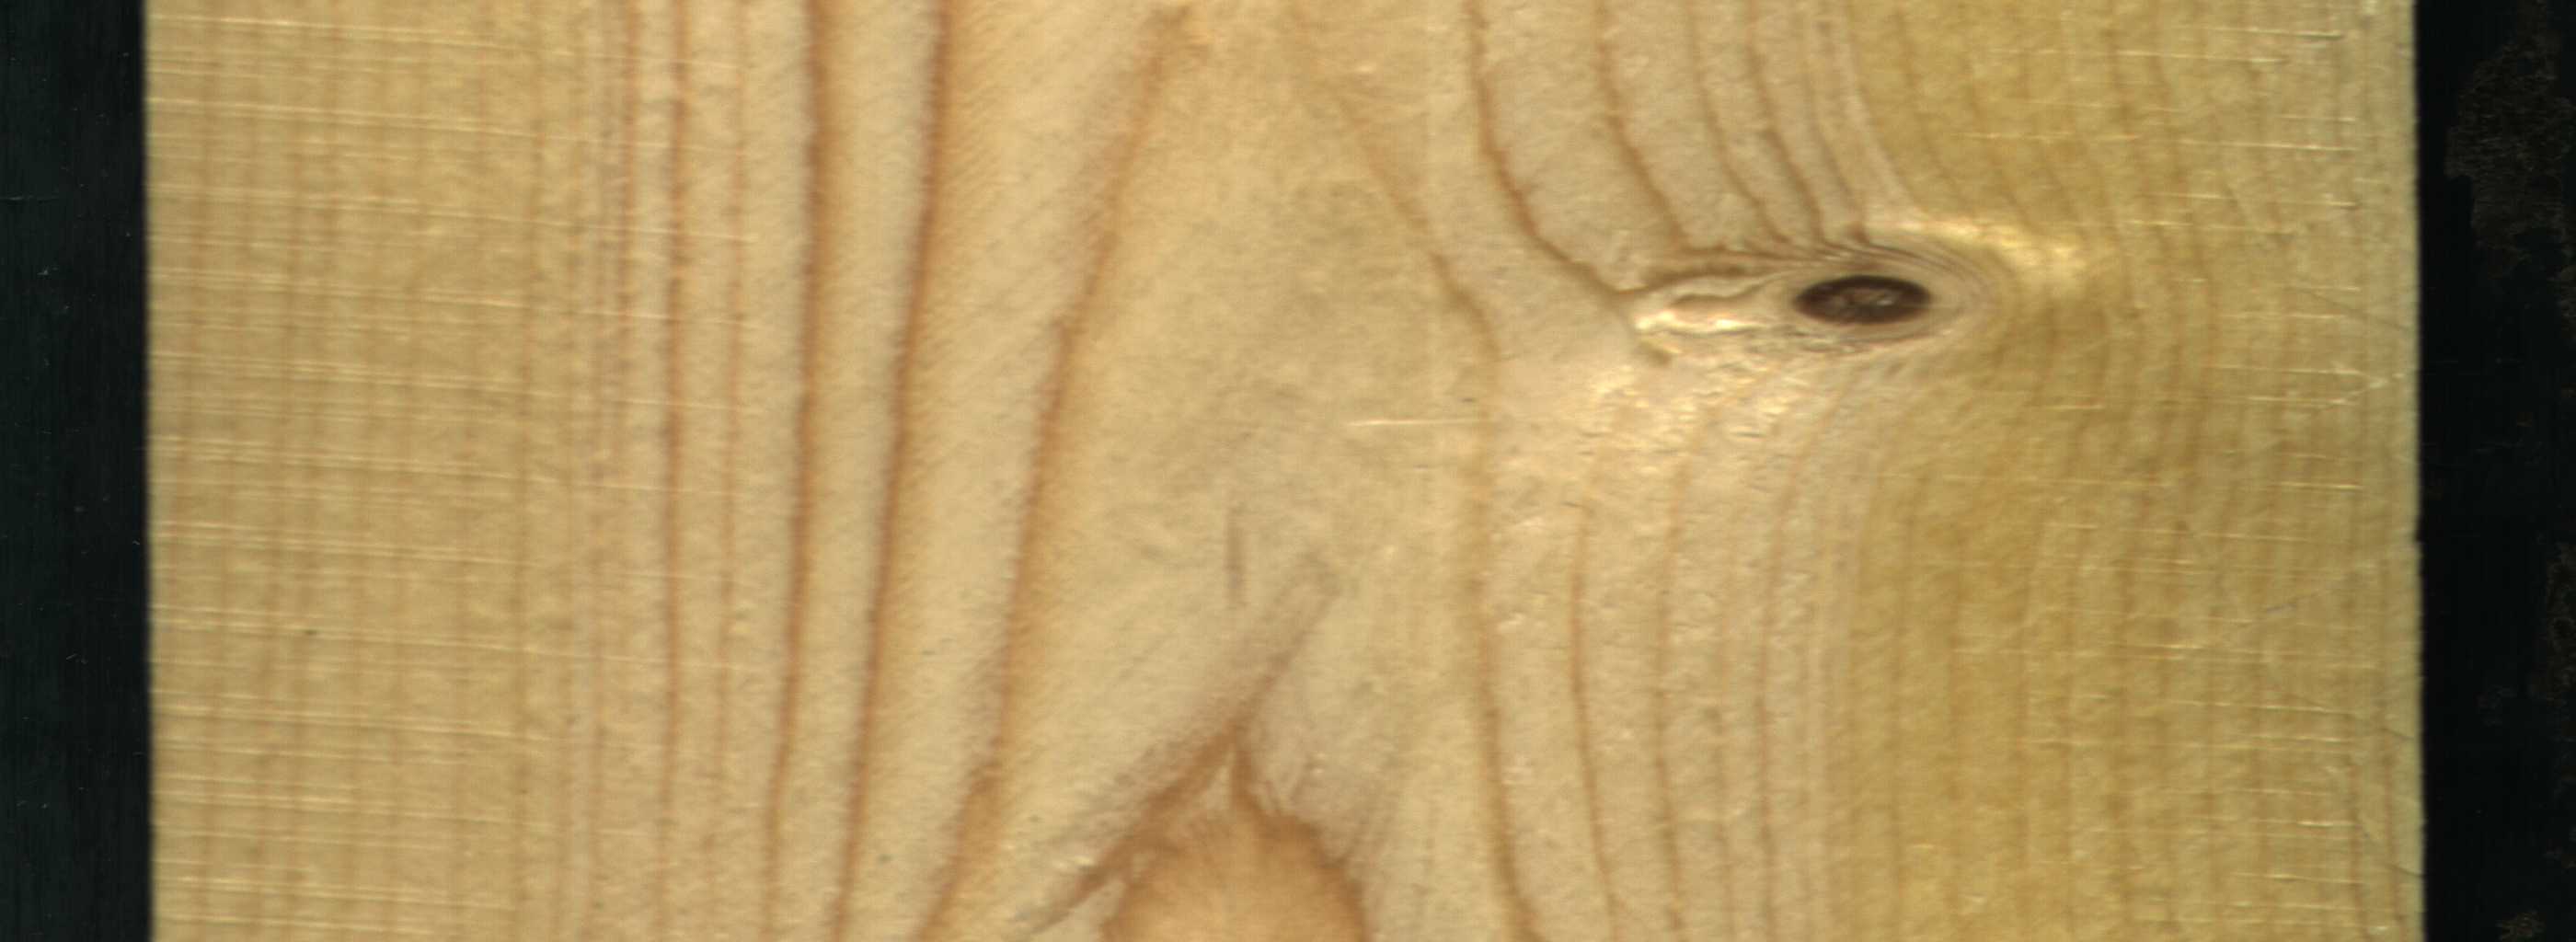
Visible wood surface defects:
Dead_Knot
Live_Knot